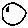
Label: moon